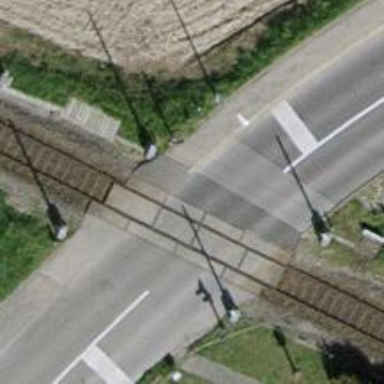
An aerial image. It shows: Full barrier level crossing along the railway.